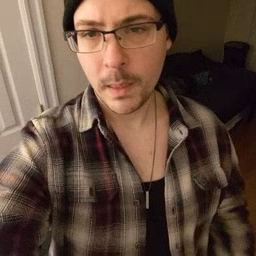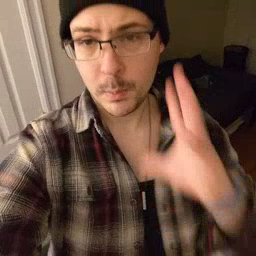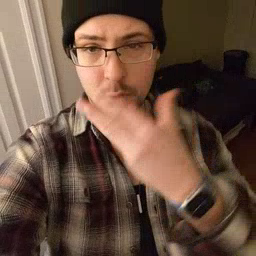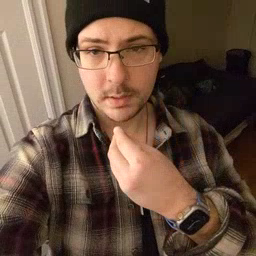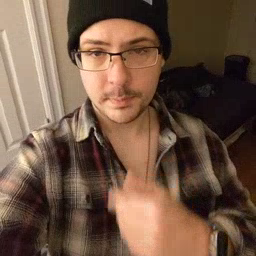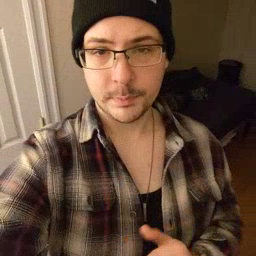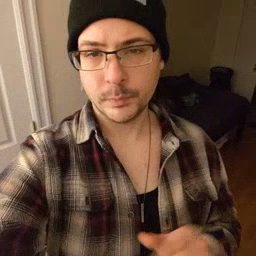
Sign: pretty